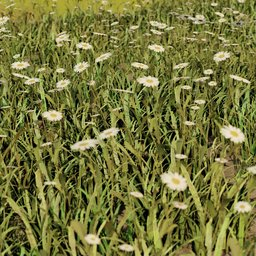
Label: nature